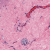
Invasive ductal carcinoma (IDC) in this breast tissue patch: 0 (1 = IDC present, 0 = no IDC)